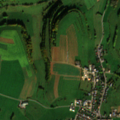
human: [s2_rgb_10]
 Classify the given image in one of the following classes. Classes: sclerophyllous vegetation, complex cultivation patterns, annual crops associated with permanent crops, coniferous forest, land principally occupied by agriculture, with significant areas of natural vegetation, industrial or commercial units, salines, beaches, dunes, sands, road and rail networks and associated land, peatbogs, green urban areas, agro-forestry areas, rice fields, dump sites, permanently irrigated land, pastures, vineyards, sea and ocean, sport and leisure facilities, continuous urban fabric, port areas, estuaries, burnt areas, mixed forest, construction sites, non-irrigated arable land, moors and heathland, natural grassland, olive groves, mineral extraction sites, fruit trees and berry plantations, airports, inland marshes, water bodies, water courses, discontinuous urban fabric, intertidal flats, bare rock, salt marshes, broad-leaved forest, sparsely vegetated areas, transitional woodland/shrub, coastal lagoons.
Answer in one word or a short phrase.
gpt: discontinuous urban fabric, pastures, complex cultivation patterns, land principally occupied by agriculture, with significant areas of natural vegetation